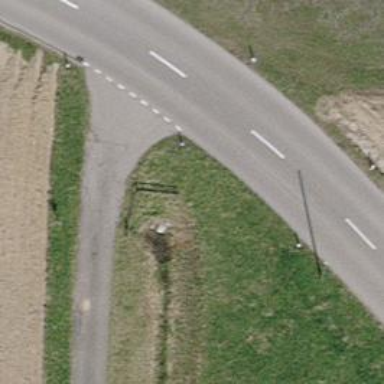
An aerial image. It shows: Culvert tunnel under ditch.